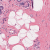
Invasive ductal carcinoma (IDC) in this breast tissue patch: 0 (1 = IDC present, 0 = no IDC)